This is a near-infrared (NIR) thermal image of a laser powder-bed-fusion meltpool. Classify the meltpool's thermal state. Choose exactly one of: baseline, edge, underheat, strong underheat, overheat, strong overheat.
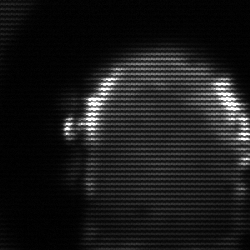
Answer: baseline